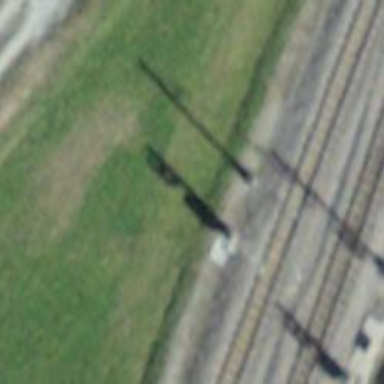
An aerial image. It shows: Catenary mast for power lines.